高三 · 计数
某工厂加工某种零件的工序流程图如下图所示, 按照这个工序流程图, 一件成品至少要经过（）道加工和检验程序。

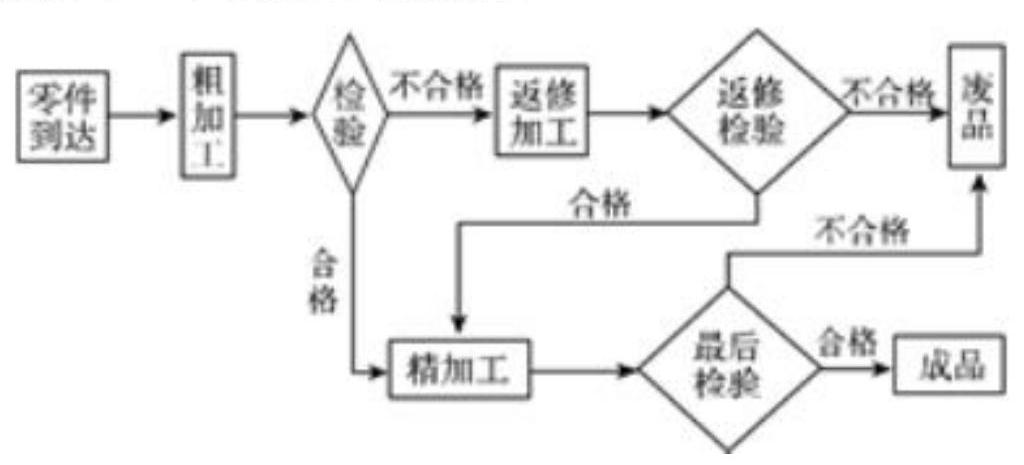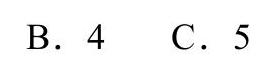
A. 3

D. 6
答案: B
解析: 由题意得, 至少要经过粗加工、检验、精加工、最后检验 4 道工序,